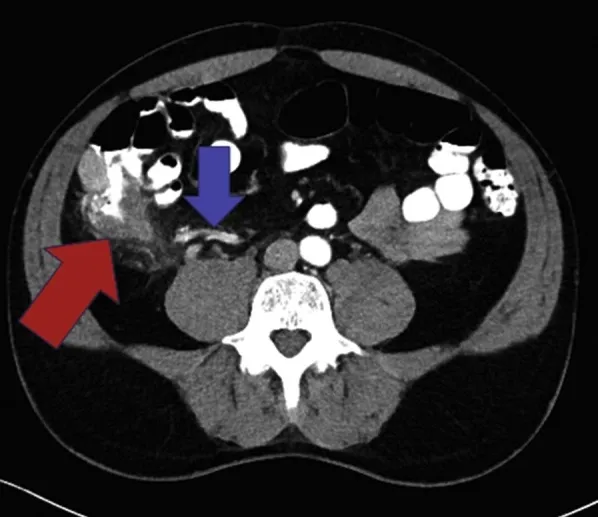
Abdominal CT image at admission with IV and oral contrast. Multiple contiguous axial images of the abdomen and pelvis were obtained following the administration of intravenous and oral contrast. The appendix is dilated to 1.8 cm with significant periappendiceal stranding and appendiceal wall thickening (blue arrow). Also in the right lower quadrant, either adjacent to or within the wall of the cecum, is a bowel mass measuring 2.3 x 1.9 x 2.3 cm, concerning for a malignancy (demonstrated by the red arrow).
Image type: radiology (ct)